Question: I've made my 'AbstractTableModel' but my checkbox in table is not editable. When I click on it, nothing changes, my checkbox in column "Done" is still unchecked. How can I make it checkable ? Also I need to save Order Number when CheckBox is checked, but I dont know how to do it...
Here is picture of my table

Here is my code of TableModel:
'''
public class KitchenTableModel extends AbstractTableModel {
private ArrayList<WrapperKitchen> hrana;
public KitchenTableModel(ArrayList<WrapperKitchen> hrana2) {
this.hrana = hrana2;
}
@Override
public int getColumnCount() {
return 8;
}
@Override
public int getRowCount() {
return hrana.size();
}
public String getColumnName(int columnIndex) {
switch (columnIndex) {
case 0:return "Order number";
case 1:return "Room";
case 2:return "Category";
case 3:return "Meal";
case 4:return "Quantity";
case 5:return "Note";
case 6:return "Order time";
case 7:return "Done";
}
return null;
}
@Override
public Object getValueAt(int rowIndex, int columnIndex) {
WrapperKitchen jelo = hrana.get(rowIndex);
switch (columnIndex) {
case 0:return jelo.getIdUslugaHrana();
case 1:return jelo.getBrojSobe();
case 2:return jelo.getNazivKategorija();
case 3:return jelo.getNazivHrane();
case 4:return jelo.getKolicina();
case 5:return jelo.getNapomena();
case 6:return jelo.getDatumVrijeme();
case 7:return jelo.getIzvrseno();
}
return null;
}
@Override
public Class<?> getColumnClass(int columnIndex) {
if (columnIndex == 7)
return Boolean.class;
return super.getColumnClass(columnIndex);
}
@Override
public boolean isCellEditable(int rowIndex, int colIndex) {
return (colIndex == 7);
}
}
'''
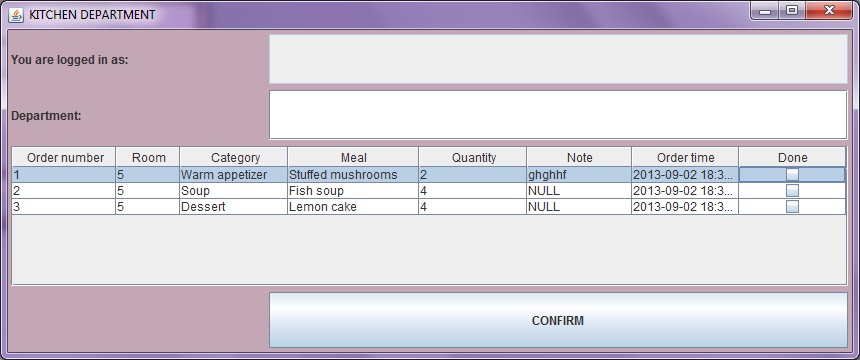
Answer: You have to override 'setValueAt()' in 'AbstractTableModel' cause default implementation is empty.
An example:
'''
@Override
public void setValueAt(Object inValue, int inRow, int inCol) {
if(inRow < 0 || inCol < 0 || inRow >= getRowCount() )
return;
WrapperKitchen jelo= hrana.get(inRow);
switch (inCol) {
case 0:jelo.setIdUslugaHrana((properCast)inValue);break;
case 1:jelo.setBrojSobe((properCast)inValue);break;
case 2:jelo.setNazivKategorija((properCast)inValue);break;
case 3:jelo.setNazivHrane((properCast)inValue);break;
case 4:jelo.setKolicina((properCast)inValue);break;
case 5:jelo.setNapomena((properCast)inValue);break;
case 6:jelo.setDatumVrijeme((properCast)inValue);break;
case 7:jelo.setIzvrseno((properCast)inValue);break;
default: throw new RuntimeException("something bad happen incorrect column " + inCol);
}
}
fireTableCellUpdated(inRow, inCol);
}
'''